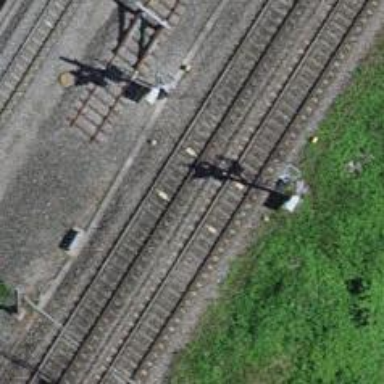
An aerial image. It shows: Railway signal.